Field crop: maize
Growth stage: 1
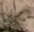
Species: salsola